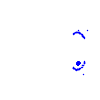
Particle: kaon